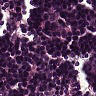
Metastatic tissue present: no